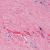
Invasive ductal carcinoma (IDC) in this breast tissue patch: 1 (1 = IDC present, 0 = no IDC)